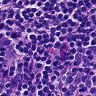
Metastatic tissue present: no